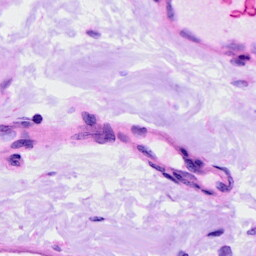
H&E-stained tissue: Ovarian